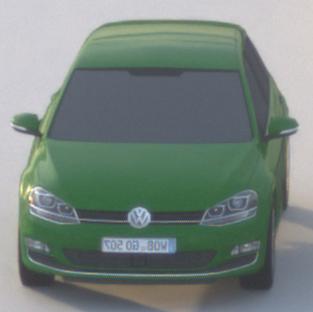
Make: VW
Model: Golf 1.2 TSI BMT
Detailed model: Golf (VII)
Model produced from: 2012/11
Model produced until: 2014/05
Doors: 3
Color: green
Road condition: dry road
Daytime: sunrise or sunset
Contrast: low contrast